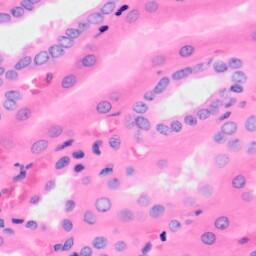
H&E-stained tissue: Kidney